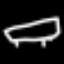
Label: bed